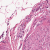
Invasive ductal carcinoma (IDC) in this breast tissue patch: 1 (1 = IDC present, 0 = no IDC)